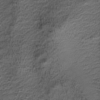
Label: not_dusty